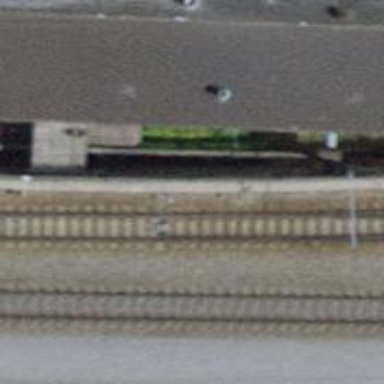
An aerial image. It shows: Railway switch with the turnout side on the left.